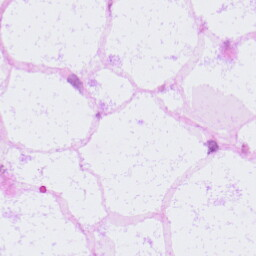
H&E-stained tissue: LymphNode